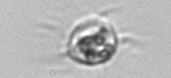
Label: Balanion